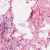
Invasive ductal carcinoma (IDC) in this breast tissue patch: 0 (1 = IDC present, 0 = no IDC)